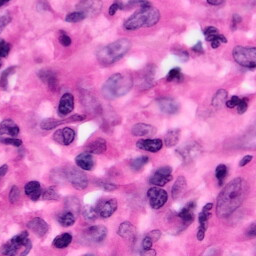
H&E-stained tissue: Pancreatic